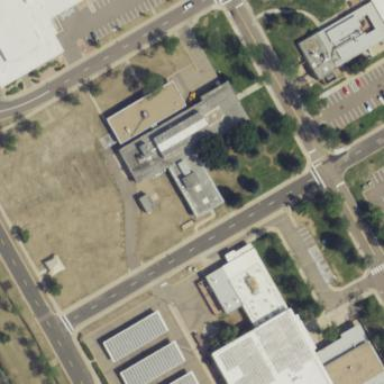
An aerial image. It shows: Public building.